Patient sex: F
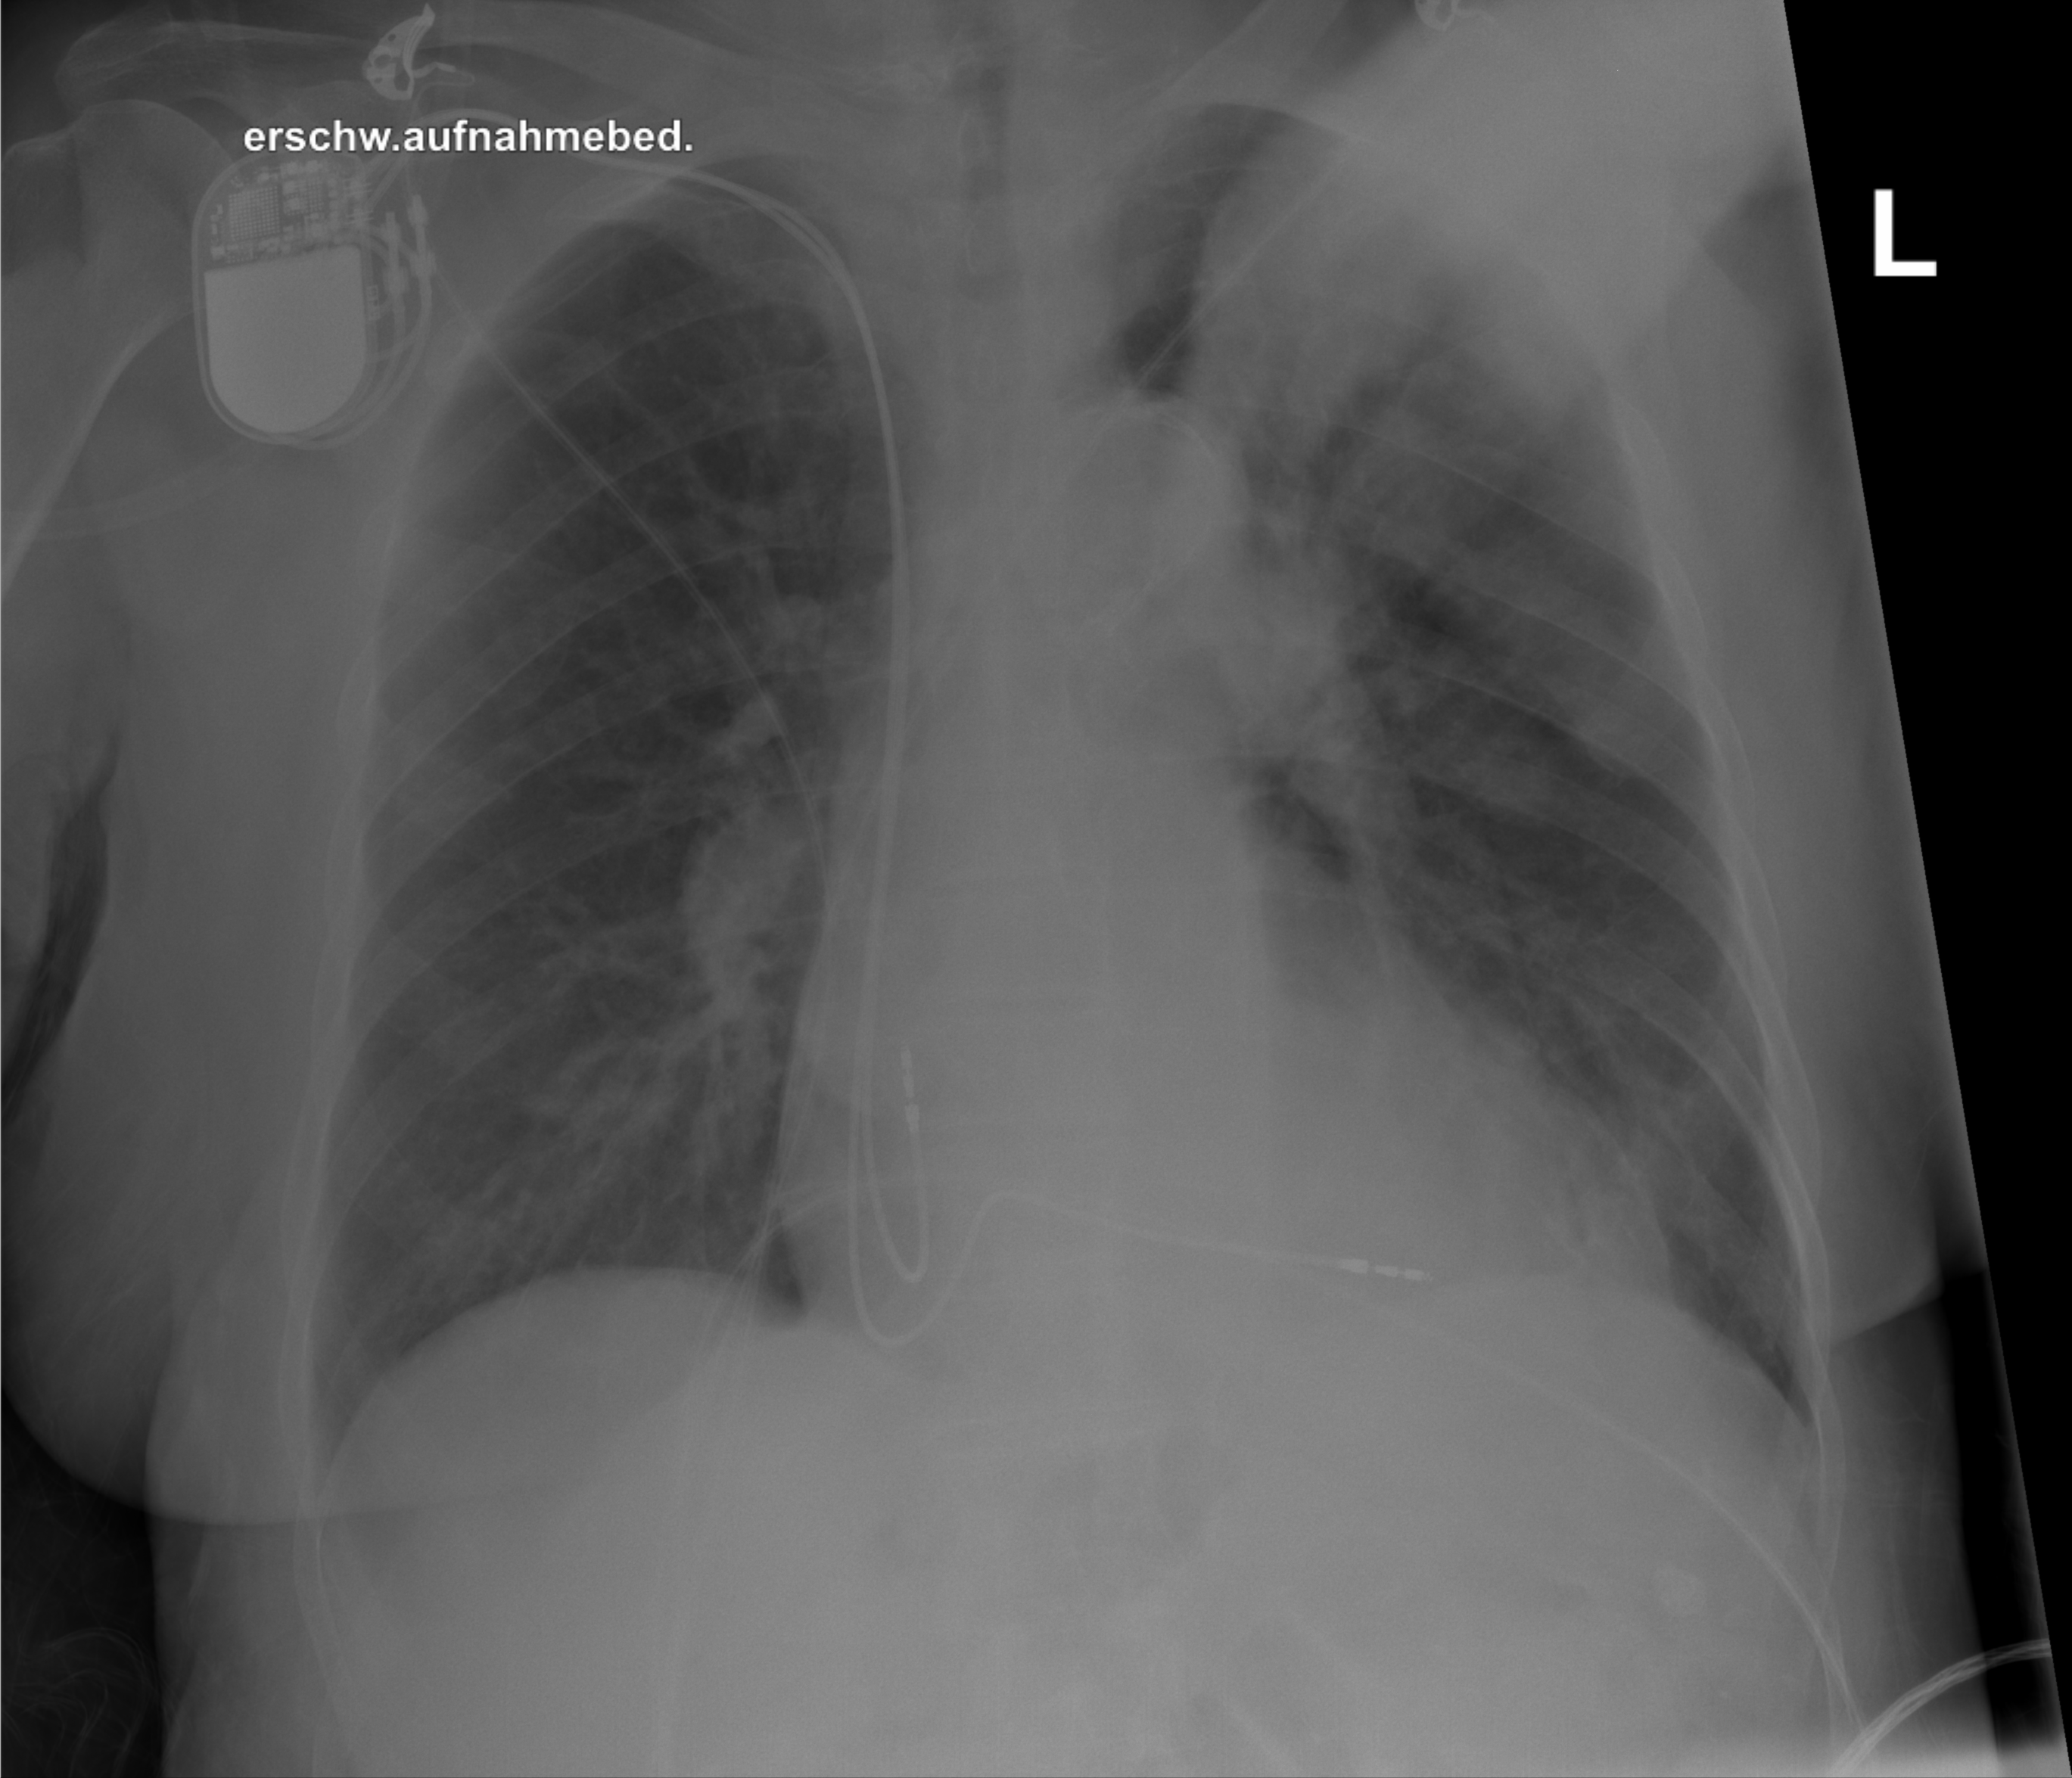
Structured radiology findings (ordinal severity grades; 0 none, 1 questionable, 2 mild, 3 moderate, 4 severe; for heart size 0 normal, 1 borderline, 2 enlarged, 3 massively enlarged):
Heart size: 0
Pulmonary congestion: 2
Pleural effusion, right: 0
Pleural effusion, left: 0
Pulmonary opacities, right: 2
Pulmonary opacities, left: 0
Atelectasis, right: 0
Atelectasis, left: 0